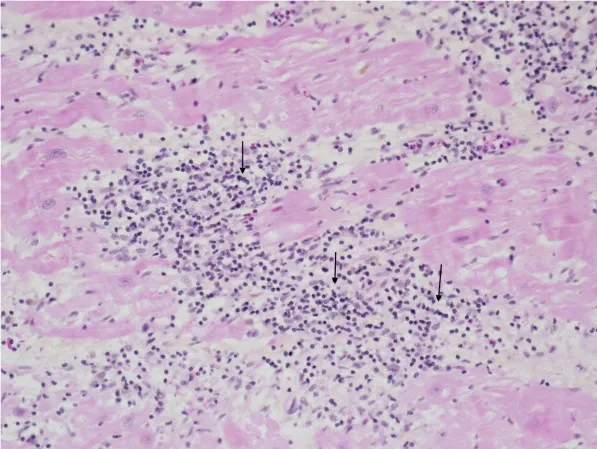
Left ventricular apical core specimen. Interstitial inflammatory infiltrate rich in lymphocytes (arrows) in an area of myocyte loss associated with peripheral myocyte injury (HPS, 20X).
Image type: pathology (h&e)